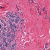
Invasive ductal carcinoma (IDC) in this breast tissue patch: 0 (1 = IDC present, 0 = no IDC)